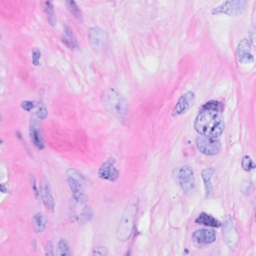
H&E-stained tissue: Breast